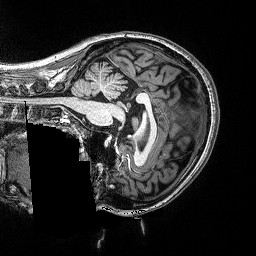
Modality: T1w
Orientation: sagittal
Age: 22
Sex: female
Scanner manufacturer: siemens
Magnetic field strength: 3 T
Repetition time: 2.53 s
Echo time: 0.0033 s